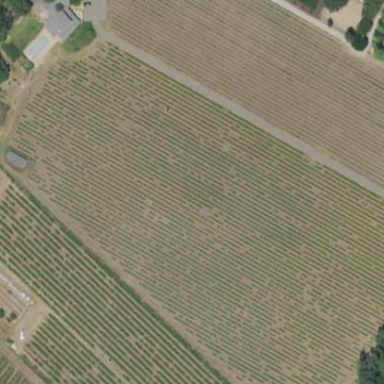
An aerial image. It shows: Vineyard with wine grapes as the crop.